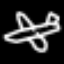
Label: airplane